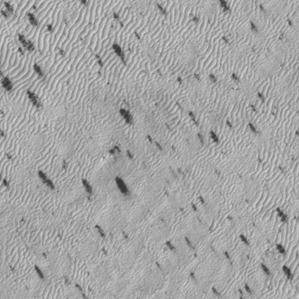
Label: frost